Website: lowes
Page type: billing-address
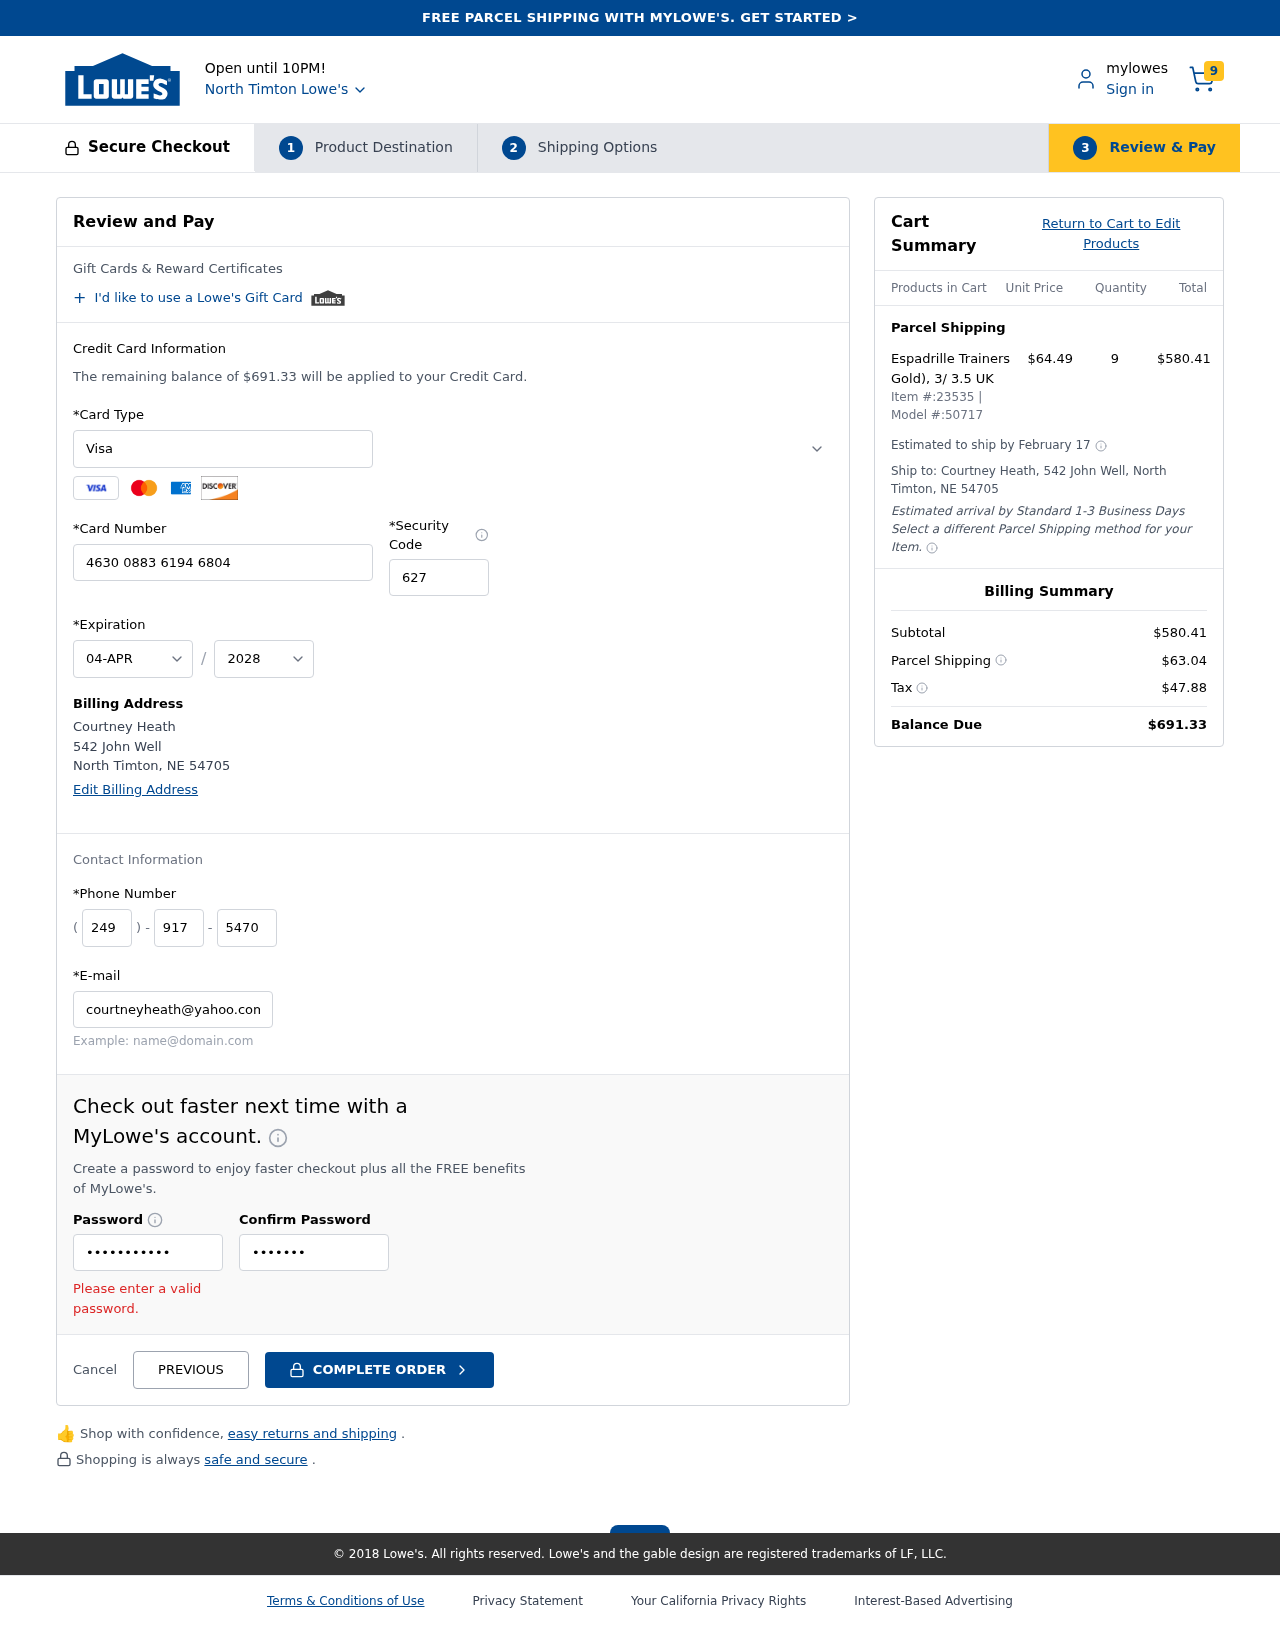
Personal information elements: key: PII_CARD_CVV
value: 627
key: PII_CARD_EXPIRY_MONTH
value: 04
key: PII_CARD_EXPIRY_YEAR
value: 28
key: PII_CARD_NUMBER
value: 4630 0883 6194 6804
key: PII_CARD_TYPE
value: Visa
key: PII_CITY
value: North Timton
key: PII_CITY_STATE_ZIP
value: North Timton, NE 54705
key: PII_EMAIL
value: courtneyheath@yahoo.com
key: PII_FULLNAME
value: Courtney Heath
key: PII_PHONE_AREA
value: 249
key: PII_PHONE_PREFIX
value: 917
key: PII_PHONE_SUFFIX
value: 5470
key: PII_STREET
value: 542 John Well
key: PII_FULLNAME2
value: Courtney Heath
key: PII_PHONE_LINE
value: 5470
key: PII_STATE_ABBR
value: NE
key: PII_POSTCODE
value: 54705
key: PII_POSTCODE_FULL
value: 54705
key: PII_CITY_STATE
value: North Timton, NE
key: PII_PHONE_LINE_NUMERIC
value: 5470
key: PII_PHONE_SUFFIX_NUMERIC
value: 5470
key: PII_POSTCODE_NUMERIC
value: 54705
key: PII_PHONE_LAST4
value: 5470
Product elements: key: PRODUCT1_NAME
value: Espadrille Trainers Gold), 3/ 3.5 UK
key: PRODUCT1_PRICE
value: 64.49
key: PRODUCT1_QUANTITY
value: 9
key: PRODUCT_ITEM_NUMBER
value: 23535
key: PRODUCT_MODEL_NUMBER
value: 50717
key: PRODUCT1_LINE_TOTAL
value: $580.41
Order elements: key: ORDER_NUM_ITEMS
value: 9
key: ORDER_TOTAL
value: $691.33
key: ORDER_SHIPPING_DATE
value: February 17
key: ORDER_SUBTOTAL
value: $580.41
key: ORDER_SHIPPING_COST
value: $63.04
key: ORDER_TAX
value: $47.88